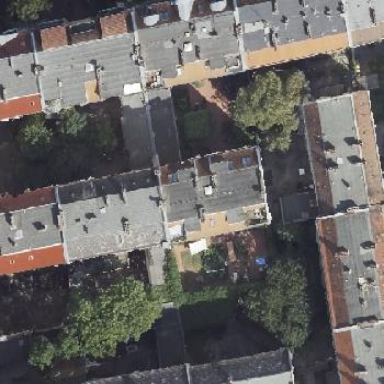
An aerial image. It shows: Part of building.